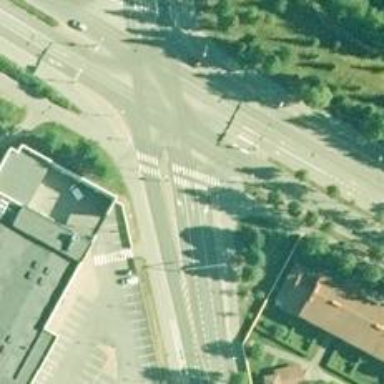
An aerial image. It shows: Secondary road with asphalt surface.